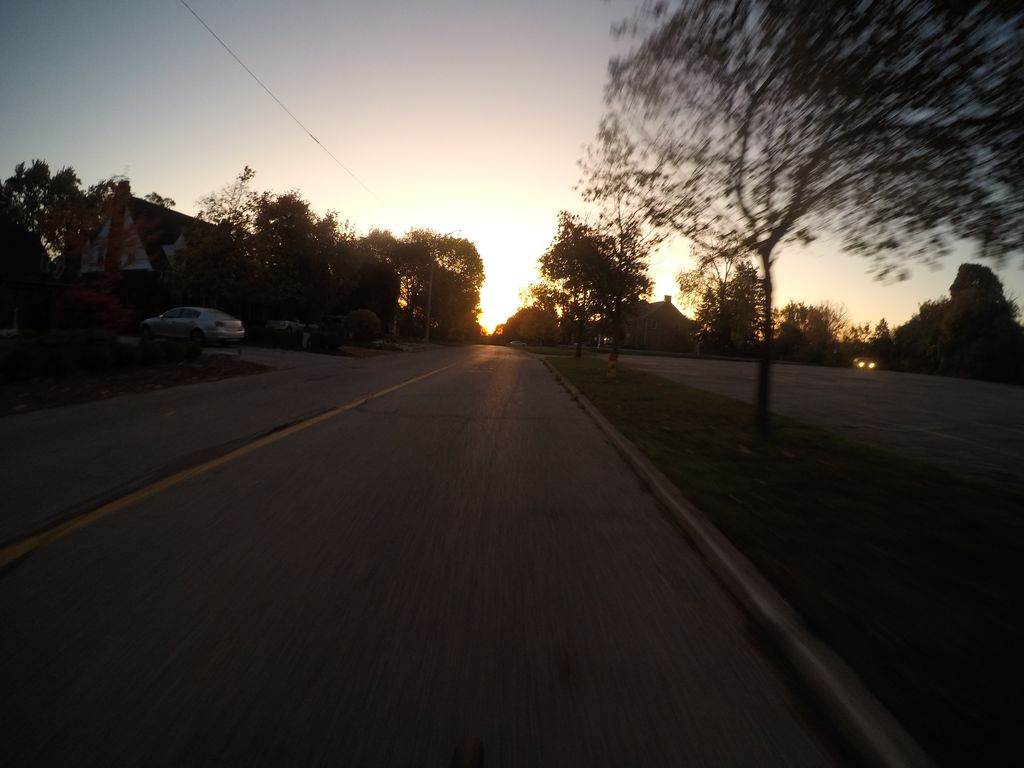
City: kitchener-waterloo